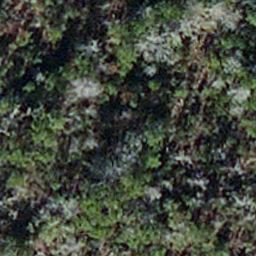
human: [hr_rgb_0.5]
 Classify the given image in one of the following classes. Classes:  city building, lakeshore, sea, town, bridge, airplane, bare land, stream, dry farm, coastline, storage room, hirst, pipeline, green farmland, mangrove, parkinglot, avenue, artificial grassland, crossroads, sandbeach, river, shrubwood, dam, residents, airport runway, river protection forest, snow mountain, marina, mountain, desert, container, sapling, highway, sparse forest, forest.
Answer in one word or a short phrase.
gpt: sapling